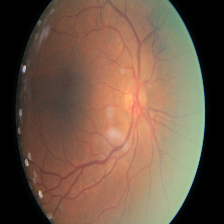
Diabetic retinopathy grade: Moderate